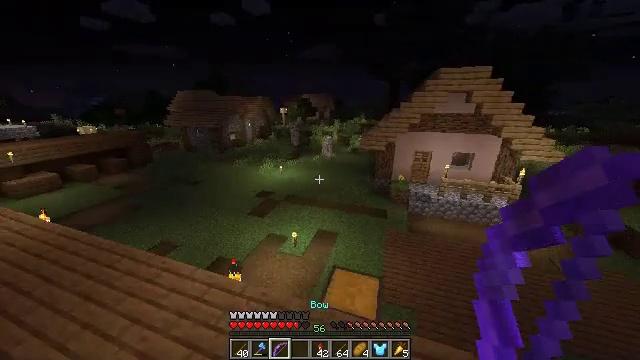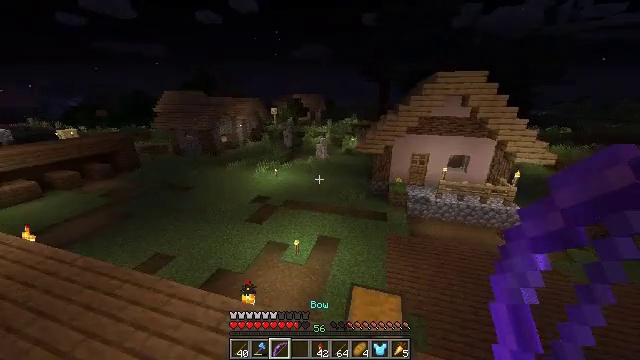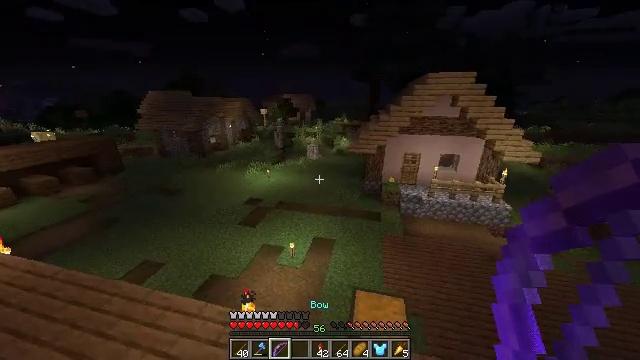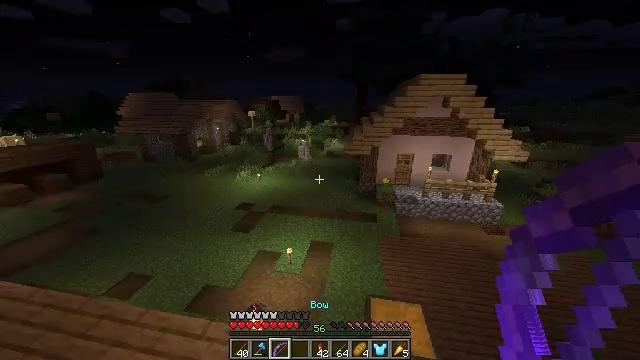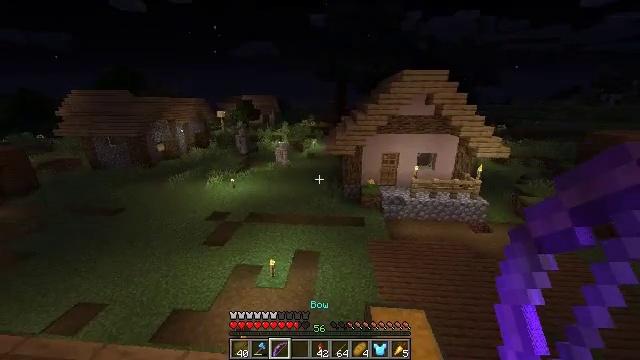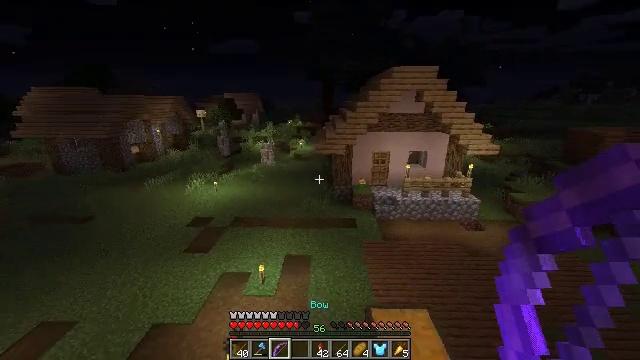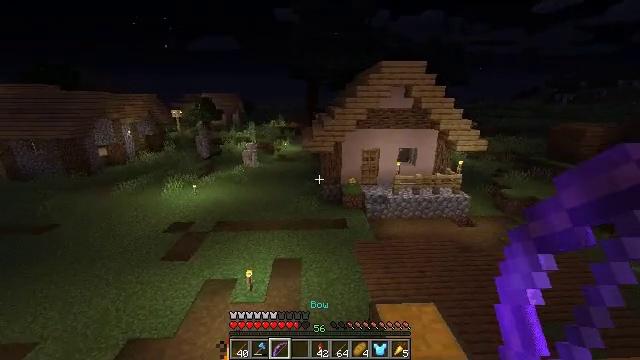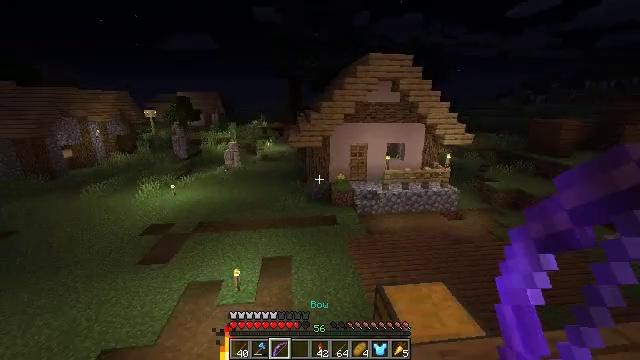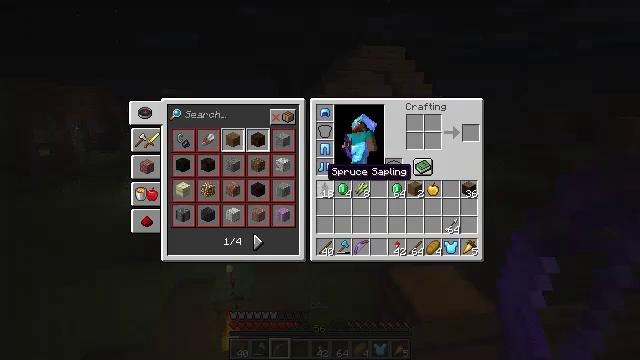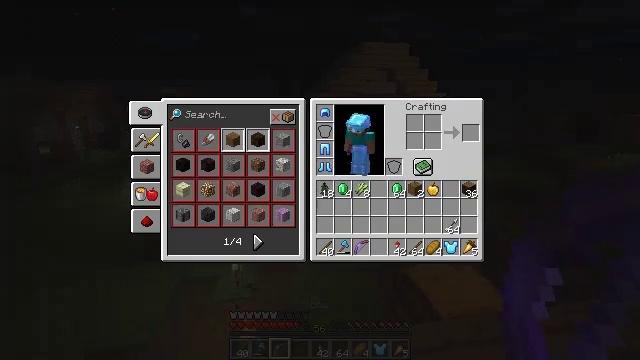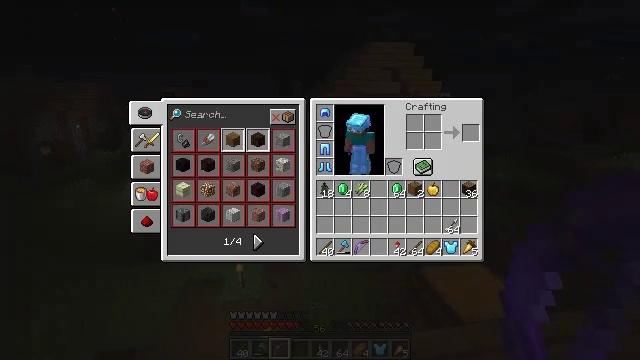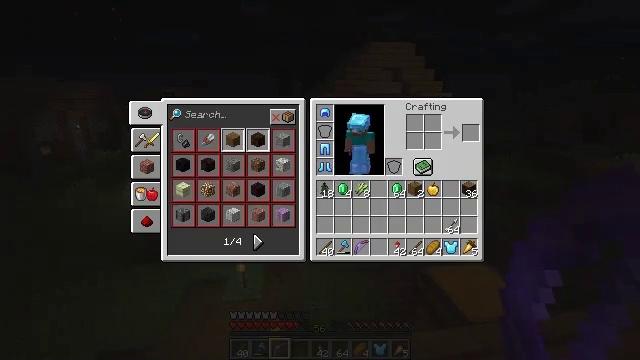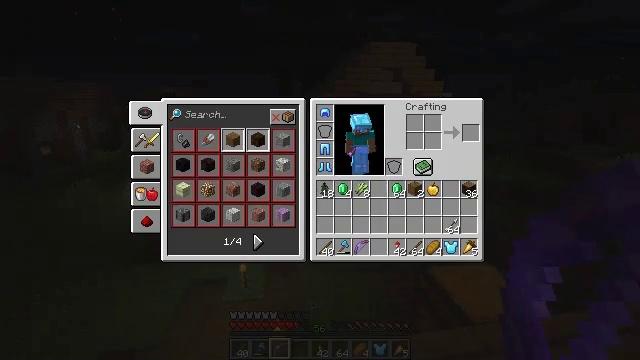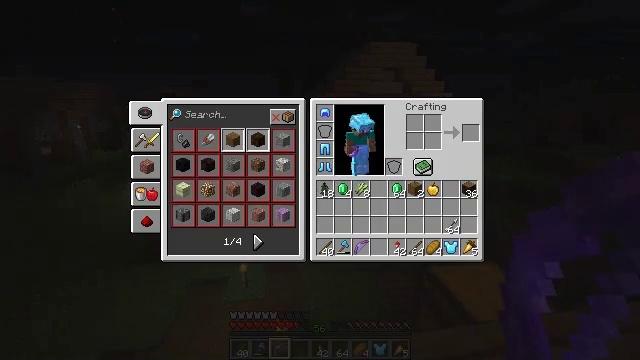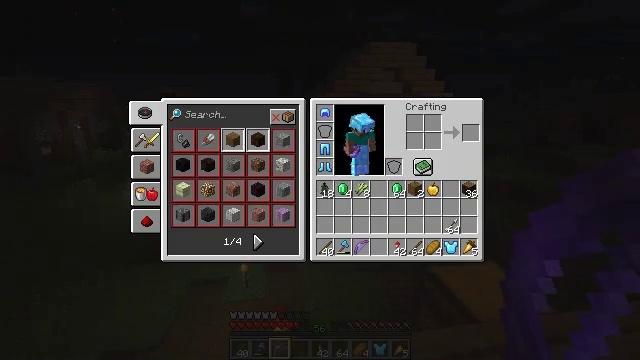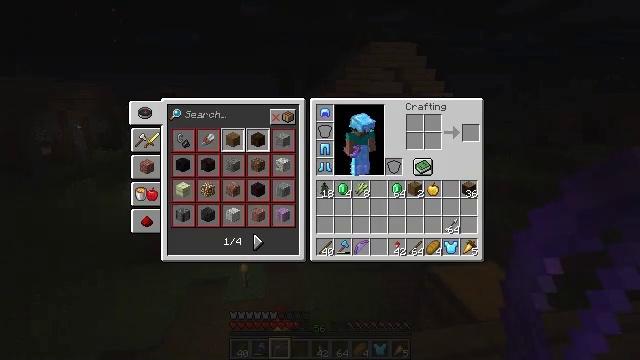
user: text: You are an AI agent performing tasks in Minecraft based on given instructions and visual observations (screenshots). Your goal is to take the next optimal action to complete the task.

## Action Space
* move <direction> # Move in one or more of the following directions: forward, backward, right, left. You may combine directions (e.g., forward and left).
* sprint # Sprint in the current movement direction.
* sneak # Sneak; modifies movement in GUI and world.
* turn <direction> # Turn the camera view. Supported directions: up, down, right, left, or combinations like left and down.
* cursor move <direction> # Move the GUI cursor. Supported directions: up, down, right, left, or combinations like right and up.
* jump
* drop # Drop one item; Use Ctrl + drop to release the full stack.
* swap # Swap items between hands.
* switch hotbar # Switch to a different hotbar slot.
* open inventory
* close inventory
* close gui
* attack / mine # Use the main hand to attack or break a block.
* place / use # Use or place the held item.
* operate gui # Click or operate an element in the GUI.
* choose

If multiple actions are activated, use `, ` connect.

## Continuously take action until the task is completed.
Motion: motion action
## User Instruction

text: Gather the shulker box for storage.
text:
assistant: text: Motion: move forward, sprint, turn right, jump
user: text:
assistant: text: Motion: move forward, turn right
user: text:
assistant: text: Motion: turn right
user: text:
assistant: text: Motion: turn right and up
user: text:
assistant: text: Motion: turn right
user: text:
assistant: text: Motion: turn right
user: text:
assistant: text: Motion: turn right
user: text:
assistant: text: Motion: turn right, open inventory
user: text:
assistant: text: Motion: open inventory
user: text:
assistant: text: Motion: cursor move right, open inventory
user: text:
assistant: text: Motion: cursor move right
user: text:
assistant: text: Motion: cursor move right
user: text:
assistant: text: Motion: cursor move right
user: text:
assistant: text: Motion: cursor move right
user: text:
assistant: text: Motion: no_op
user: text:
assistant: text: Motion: no_op
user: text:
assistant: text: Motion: no_op
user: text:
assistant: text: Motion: no_op
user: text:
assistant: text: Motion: no_op
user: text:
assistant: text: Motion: no_op
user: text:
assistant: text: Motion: no_op
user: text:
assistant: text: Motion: close inventory
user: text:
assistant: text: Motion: close inventory
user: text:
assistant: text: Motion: turn up, close inventory
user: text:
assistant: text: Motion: turn right and up
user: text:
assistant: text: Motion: no_op
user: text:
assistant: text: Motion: no_op
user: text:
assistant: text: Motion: no_op
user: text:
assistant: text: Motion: no_op
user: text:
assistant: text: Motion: no_op